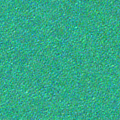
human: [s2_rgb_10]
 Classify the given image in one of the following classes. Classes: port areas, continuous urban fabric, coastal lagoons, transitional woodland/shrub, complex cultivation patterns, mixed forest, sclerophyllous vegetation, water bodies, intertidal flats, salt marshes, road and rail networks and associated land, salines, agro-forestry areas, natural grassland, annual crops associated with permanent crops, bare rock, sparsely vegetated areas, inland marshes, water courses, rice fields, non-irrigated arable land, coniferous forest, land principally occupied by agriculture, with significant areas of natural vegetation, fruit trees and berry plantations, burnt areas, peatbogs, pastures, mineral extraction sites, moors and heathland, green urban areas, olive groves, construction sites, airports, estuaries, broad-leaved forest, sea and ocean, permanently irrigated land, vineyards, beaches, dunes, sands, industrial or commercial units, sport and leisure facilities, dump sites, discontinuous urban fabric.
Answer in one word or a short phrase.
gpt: sea and ocean